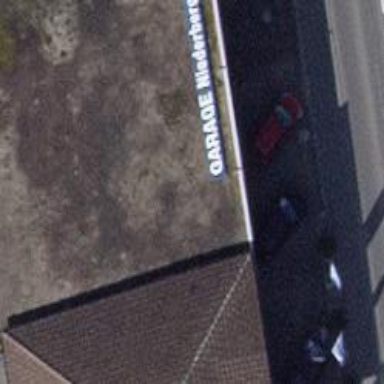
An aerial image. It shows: Shop that sells cars.